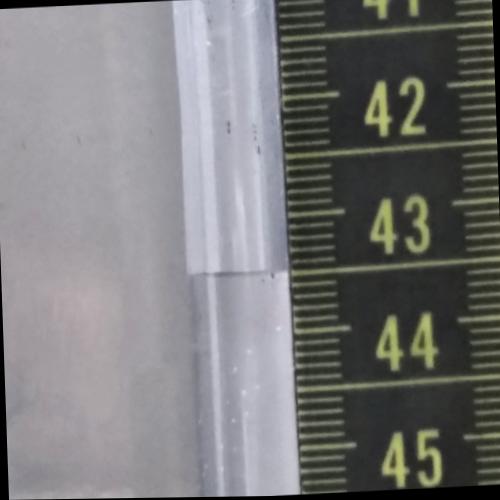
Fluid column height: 43.5 cm